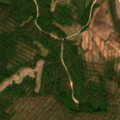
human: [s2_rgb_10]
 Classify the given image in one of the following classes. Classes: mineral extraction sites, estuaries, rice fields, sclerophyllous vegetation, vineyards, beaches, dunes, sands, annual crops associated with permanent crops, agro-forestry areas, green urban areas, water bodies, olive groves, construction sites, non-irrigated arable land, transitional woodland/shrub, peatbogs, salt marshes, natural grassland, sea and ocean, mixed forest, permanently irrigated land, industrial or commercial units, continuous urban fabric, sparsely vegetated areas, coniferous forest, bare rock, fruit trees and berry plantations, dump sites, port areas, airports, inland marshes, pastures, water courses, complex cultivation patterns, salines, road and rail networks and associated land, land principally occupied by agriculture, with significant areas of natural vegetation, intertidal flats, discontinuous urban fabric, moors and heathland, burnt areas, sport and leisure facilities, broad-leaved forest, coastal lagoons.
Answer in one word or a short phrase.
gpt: coniferous forest, transitional woodland/shrub